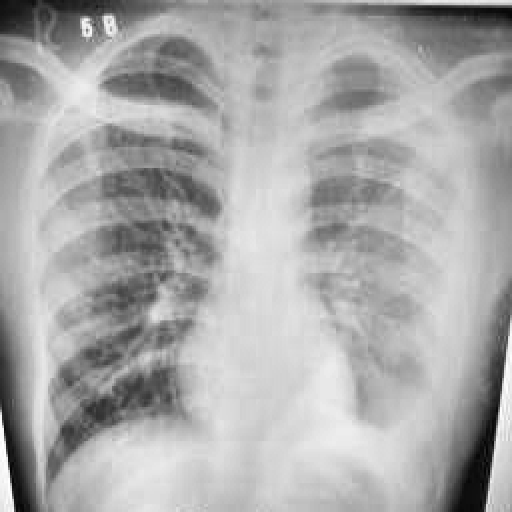
Finding: TUBERCULOSIS